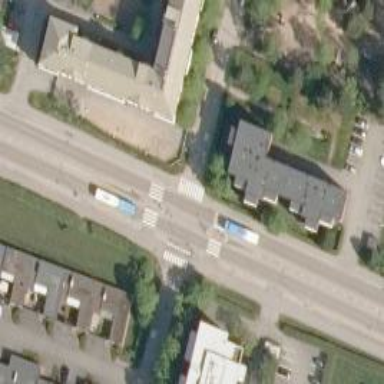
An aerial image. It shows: Marked crossing with pedestrian island.